Aerial crown-view tile of a tropical tree (Barro Colorado Island, Panama), acquired 20250616:
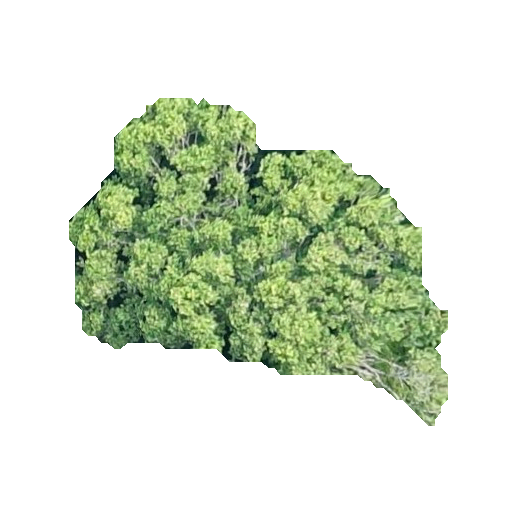
Species: Poulsenia armata
GBIF accepted scientific name: Poulsenia armata
Crown area: 111.143 m²